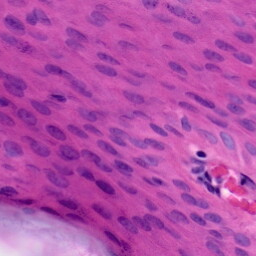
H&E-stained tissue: Skin